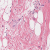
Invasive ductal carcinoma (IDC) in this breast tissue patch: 0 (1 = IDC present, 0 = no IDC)